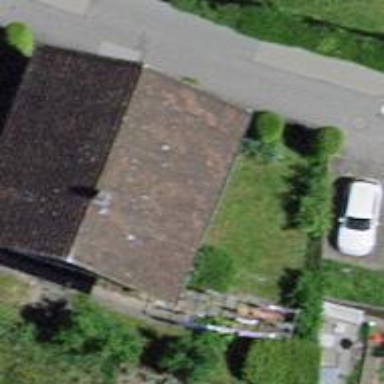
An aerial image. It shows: Gabled roof adorns the apartments building.